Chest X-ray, PA view. Patient: 55 years old, sex M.
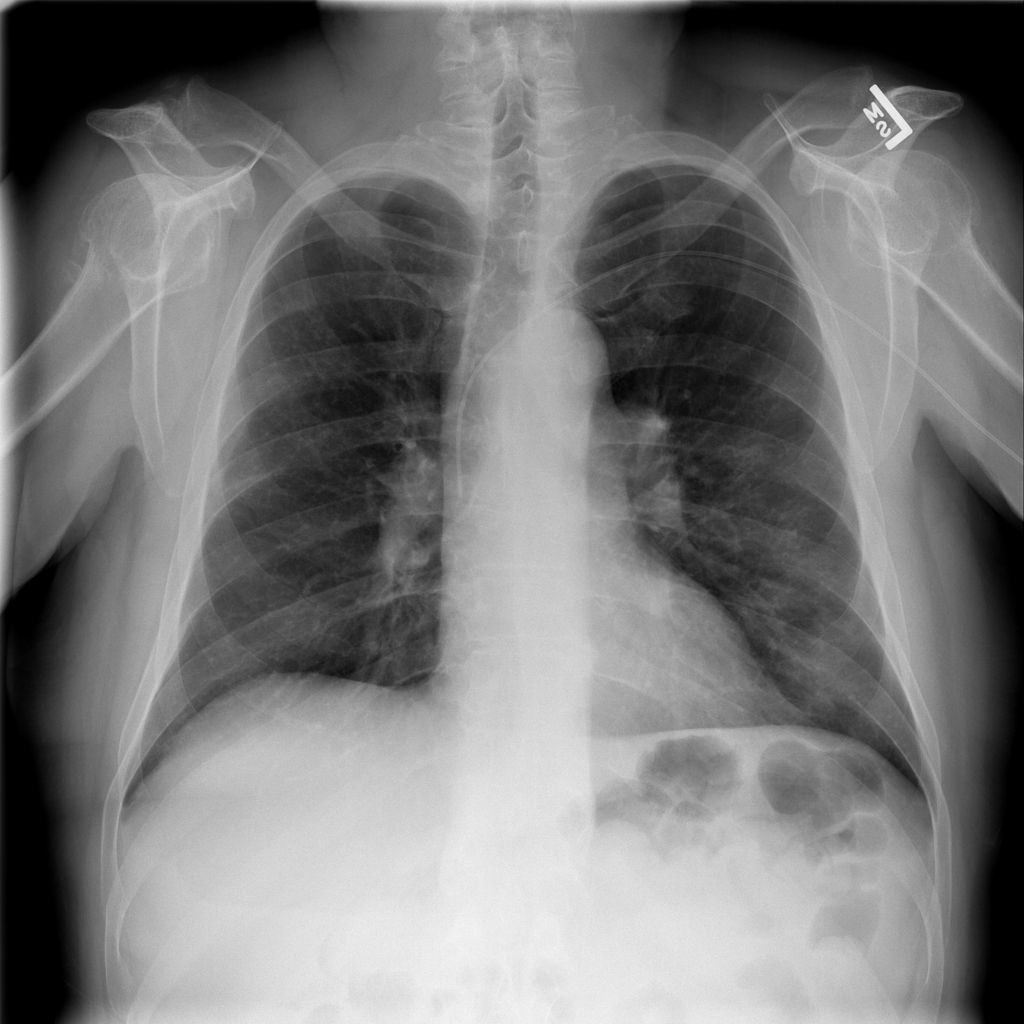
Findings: No Finding